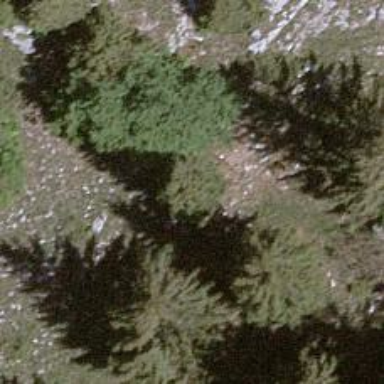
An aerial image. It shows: Single tag "natural: tree."